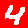
Digit: 4